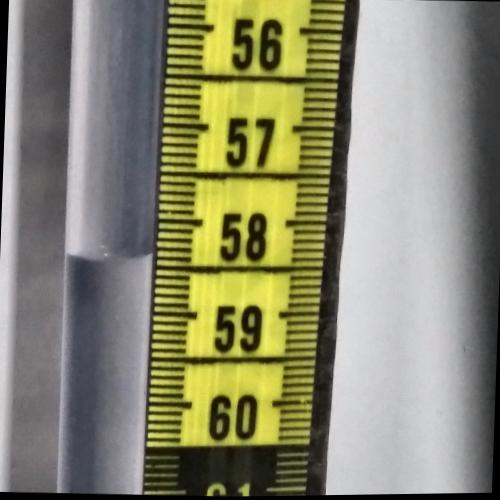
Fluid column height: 58.4 cm